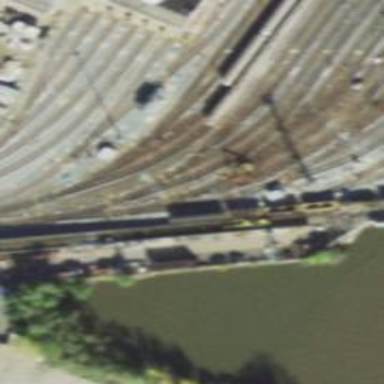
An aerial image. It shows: Electrified rail in service yard.